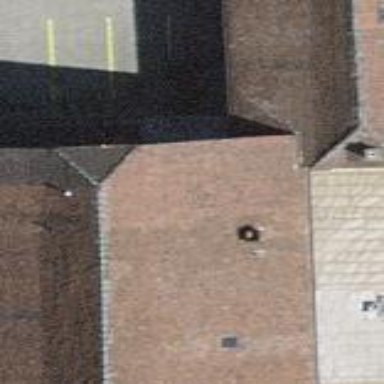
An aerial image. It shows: Restaurant in building.